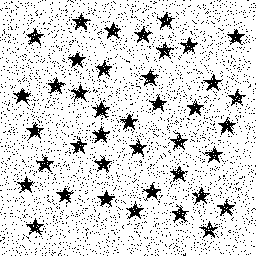
Squares: 0
Triangles: 0
Stars: 40
Total shapes: 40